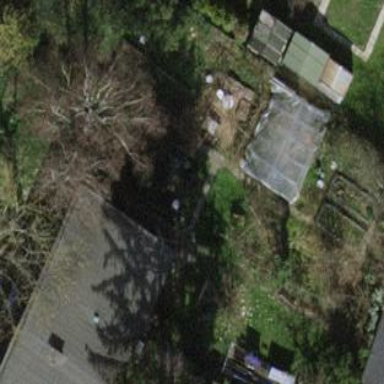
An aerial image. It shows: Garden enclosed by fence.